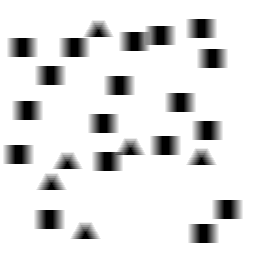
Squares: 18
Triangles: 6
Stars: 0
Total shapes: 24